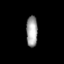
Tissue: lung
Cell type: Epithelial cells
Senescence score: 0.1842
Nuclear area (px): 345
Mean DAPI intensity: 160.655